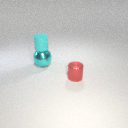
large cyan metal sphere below small cyan rubber cylinder